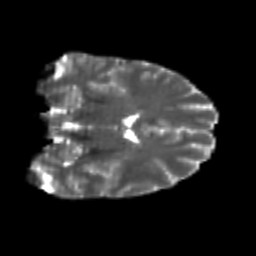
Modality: T2w
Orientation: coronal
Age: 25
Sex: male
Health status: healthy
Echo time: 0.074 s